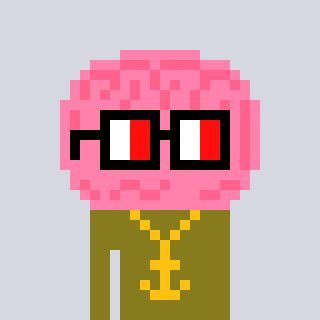
a pixel art character with square glasses with black frames and red eyes, a brain-shaped head and a gunk-colored body on a cool background